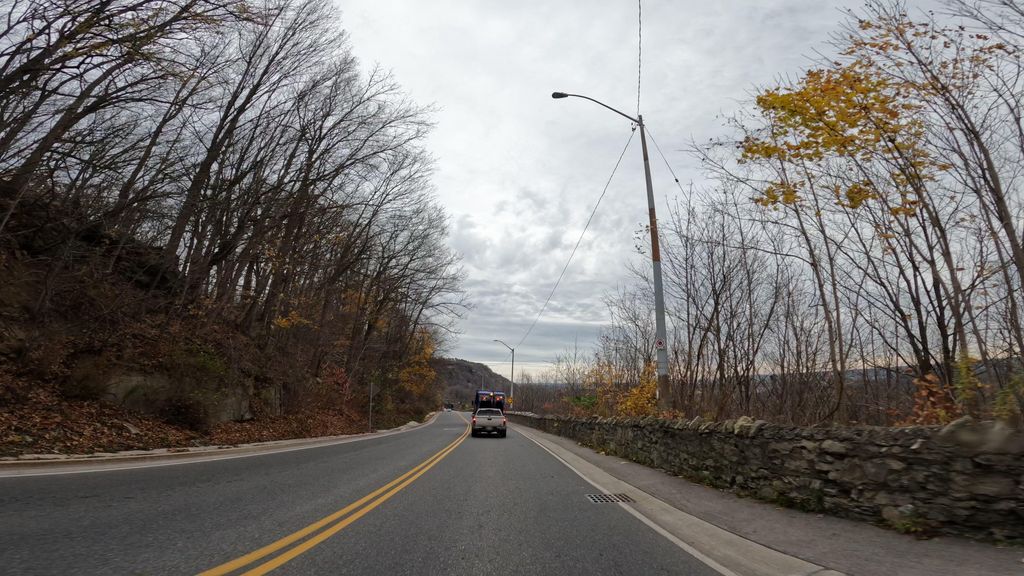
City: hamilton